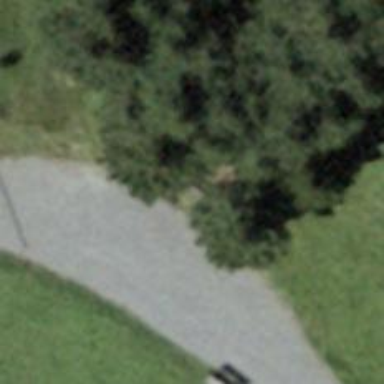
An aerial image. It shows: Bench for seating.